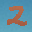
Label: 2